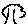
Label: tree